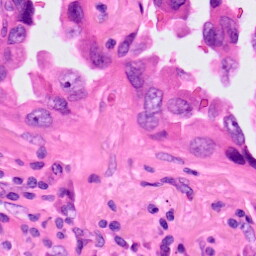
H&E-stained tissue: Lung